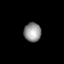
Tissue: lung
Cell type: Epithelial cells
Senescence score: 0.1558
Nuclear area (px): 320
Mean DAPI intensity: 147.95